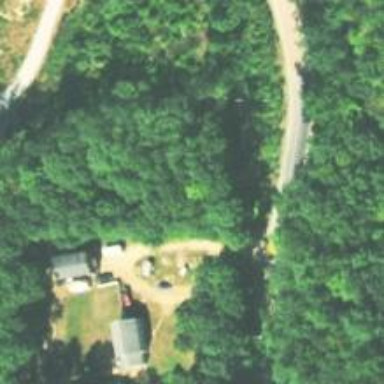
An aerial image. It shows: Driveway leading to service road.